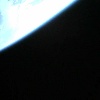
Label: space